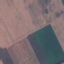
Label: AnnualCrop